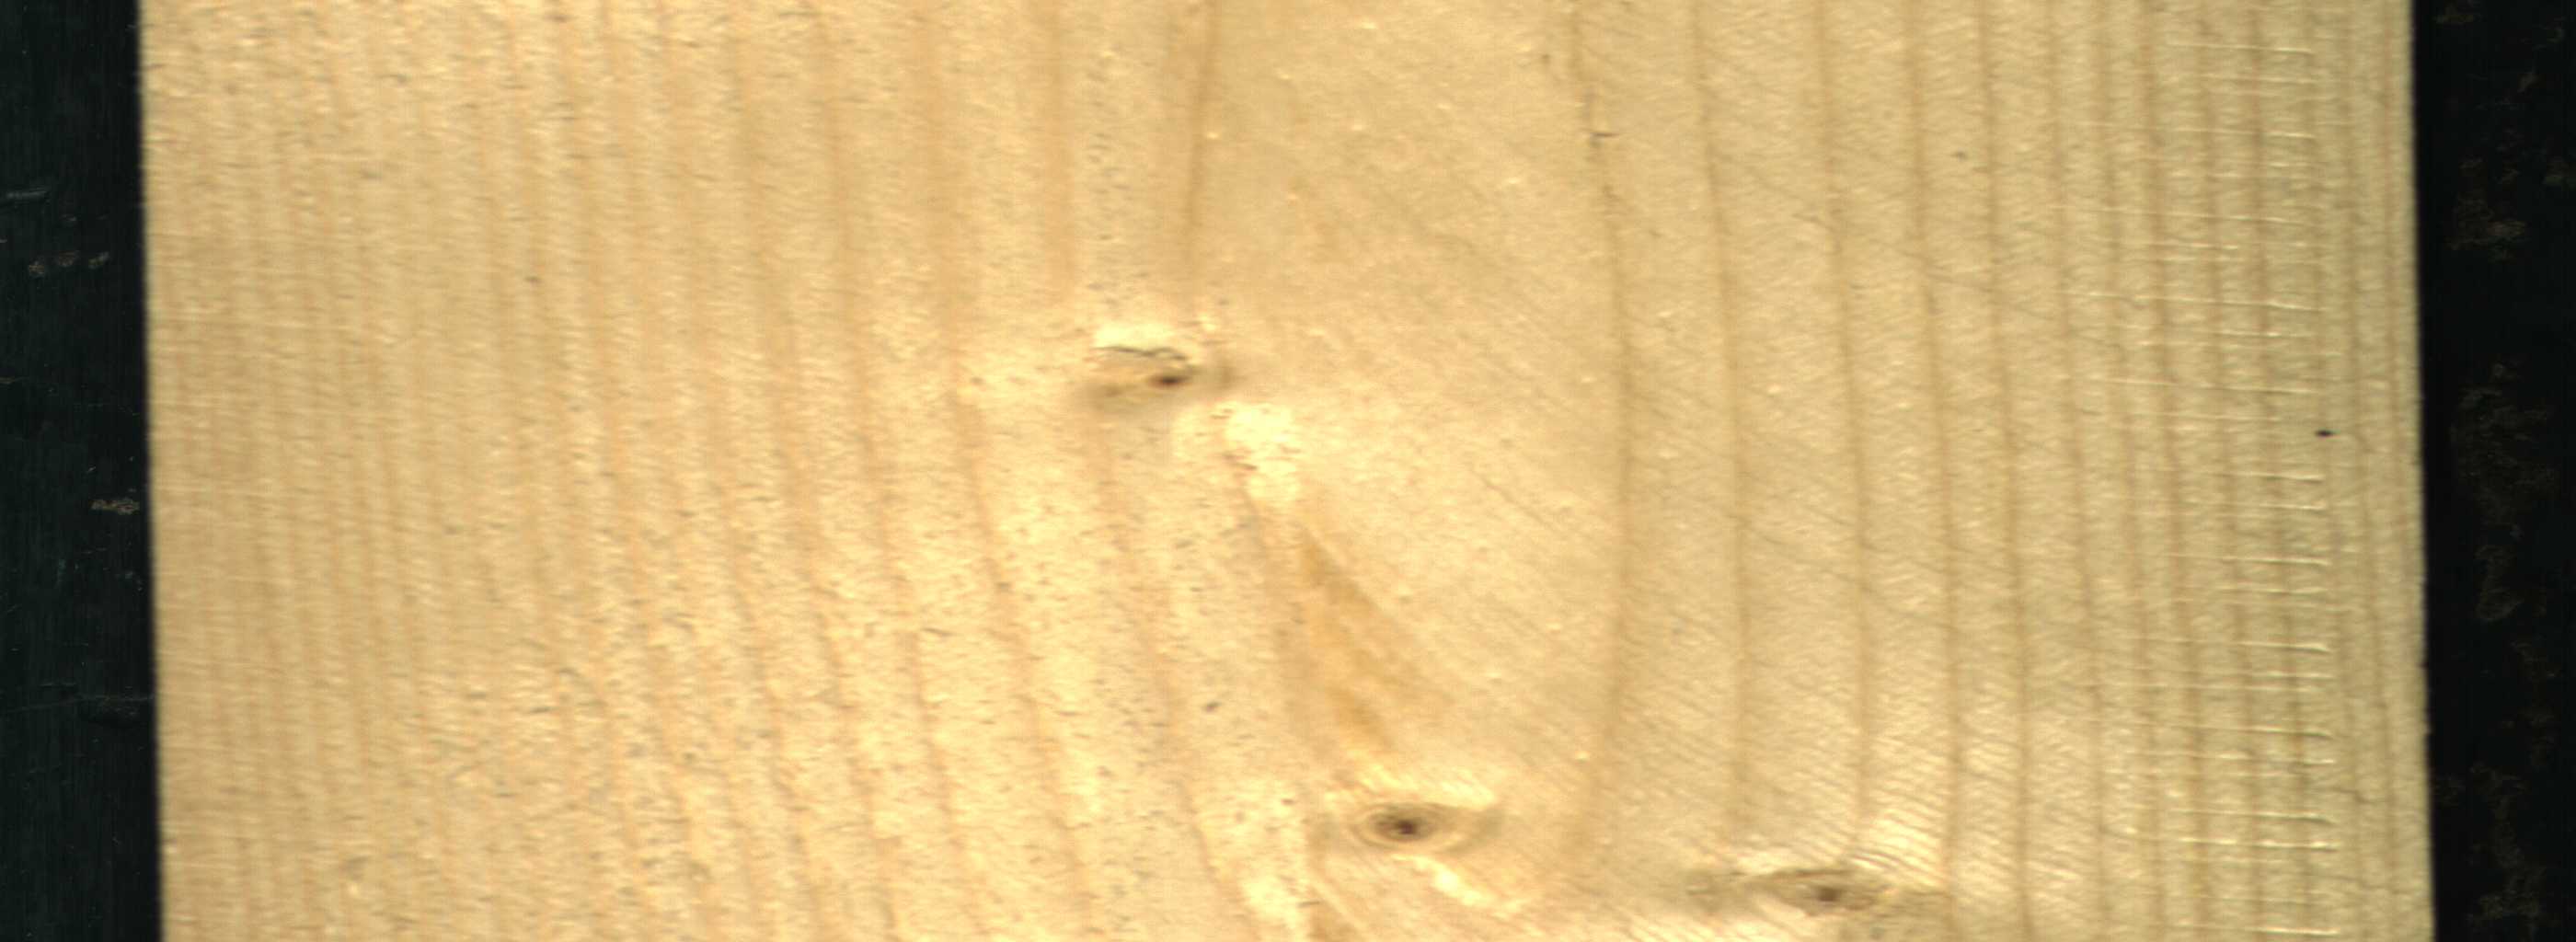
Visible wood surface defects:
Live_Knot
Live_Knot
Live_Knot